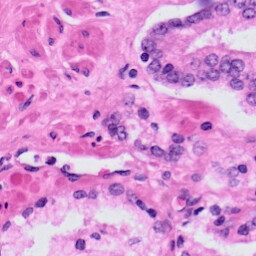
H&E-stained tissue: Prostate